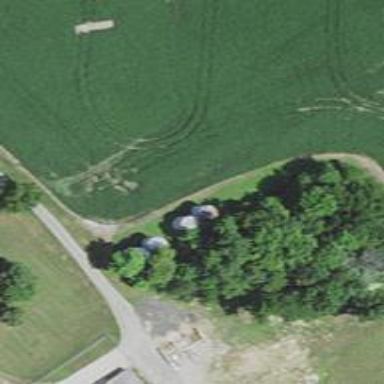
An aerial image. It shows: Silo.